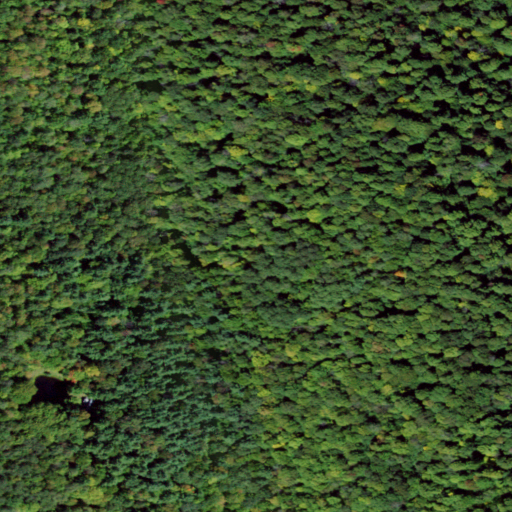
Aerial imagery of mountain in New York named Blake Hill containing deciduous forest and mixed forest